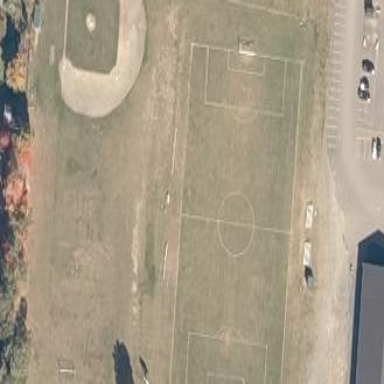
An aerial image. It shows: Soccer pitch for leisure land activities.